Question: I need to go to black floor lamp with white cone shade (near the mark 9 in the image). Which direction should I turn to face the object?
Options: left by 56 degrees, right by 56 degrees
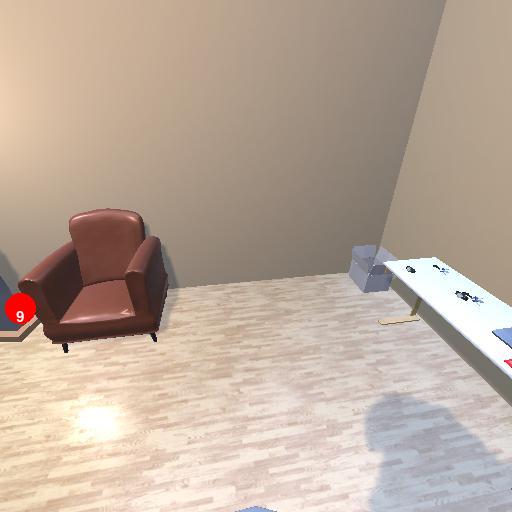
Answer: left by 56 degrees